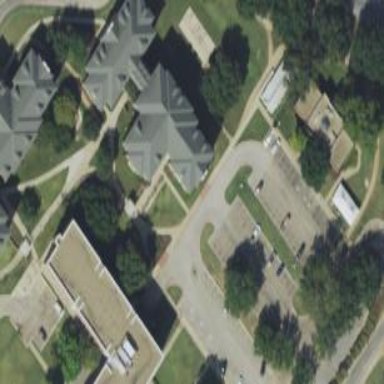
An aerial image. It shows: Residential building located near university.